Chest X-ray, AP view. Patient: 27 years old, sex M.
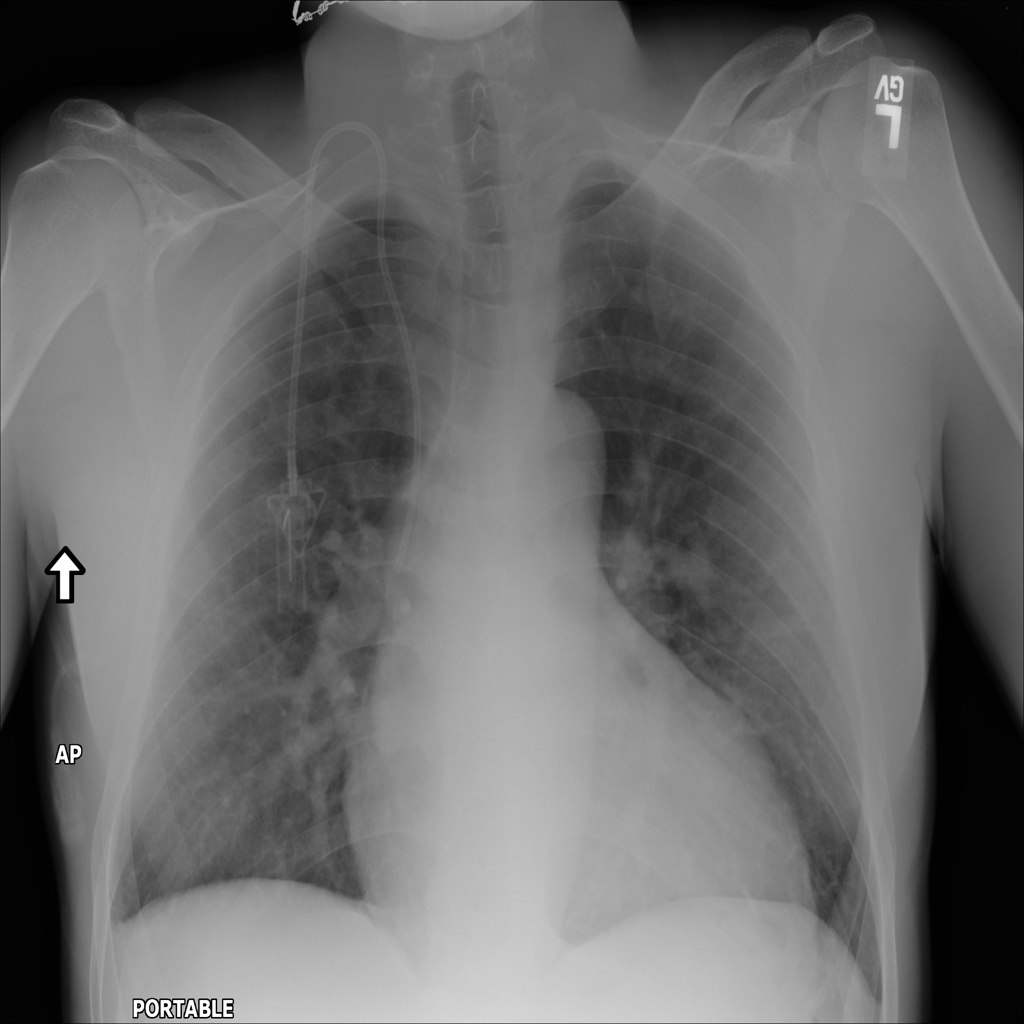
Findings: Cardiomegaly